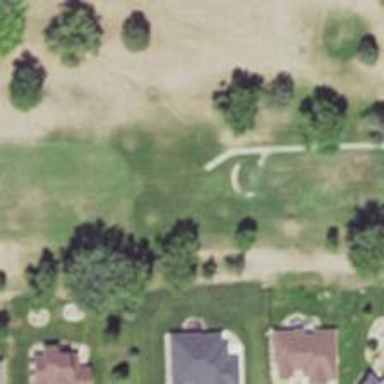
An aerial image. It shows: Golf tee.